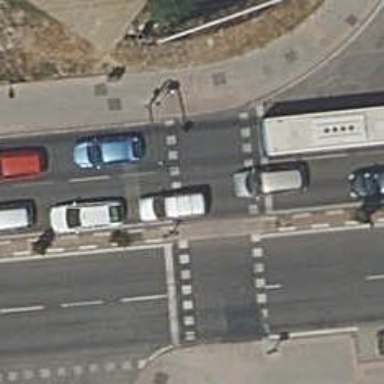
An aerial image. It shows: Road with traffic signals at crossing.